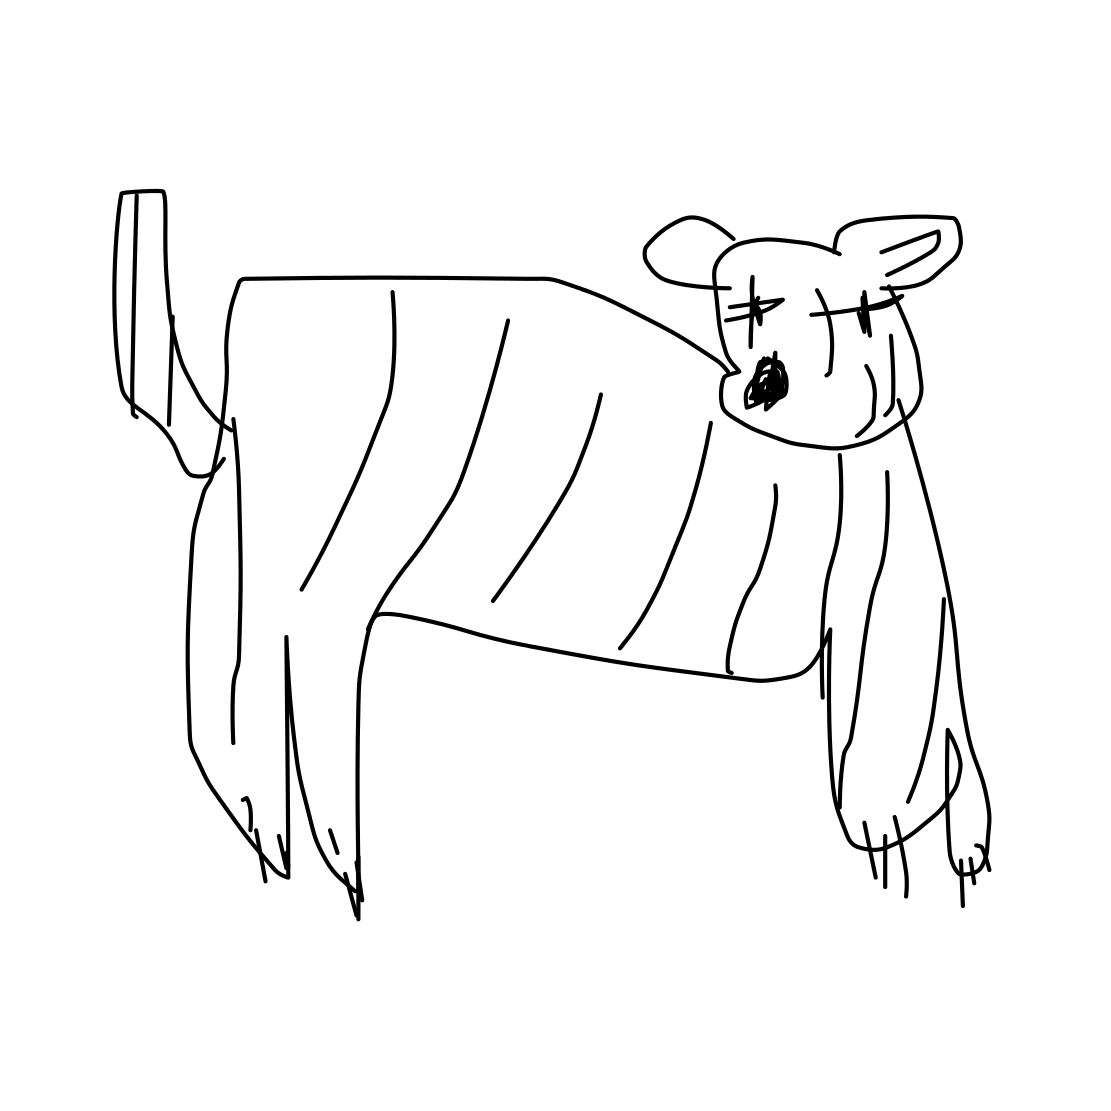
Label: tiger